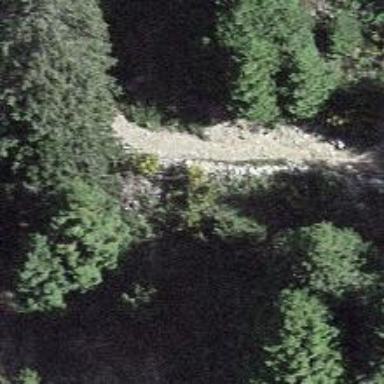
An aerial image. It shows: Path with excellent visibility for trail.